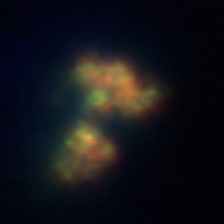
Taxon: Unknown_detritus
Group: Unknown